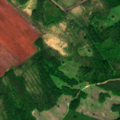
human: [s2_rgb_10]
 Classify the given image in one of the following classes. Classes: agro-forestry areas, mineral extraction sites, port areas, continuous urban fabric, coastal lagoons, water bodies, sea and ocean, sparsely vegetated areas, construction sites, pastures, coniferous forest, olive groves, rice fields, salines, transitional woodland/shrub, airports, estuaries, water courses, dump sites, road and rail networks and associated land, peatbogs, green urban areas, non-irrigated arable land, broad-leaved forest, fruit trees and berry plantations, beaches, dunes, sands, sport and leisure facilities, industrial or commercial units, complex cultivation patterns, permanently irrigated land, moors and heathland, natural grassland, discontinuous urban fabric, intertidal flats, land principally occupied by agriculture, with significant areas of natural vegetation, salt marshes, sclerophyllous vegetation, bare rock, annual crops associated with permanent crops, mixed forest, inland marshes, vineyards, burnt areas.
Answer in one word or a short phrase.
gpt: coniferous forest, mixed forest, transitional woodland/shrub, peatbogs